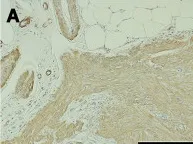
The histopathological study of leiomyomatous hamartoma in immune-histochemical stain (bar; 100 mum). A: Positive reaction with smooth muscle actin in the muscle bundles.
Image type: pathology (immunostaining)